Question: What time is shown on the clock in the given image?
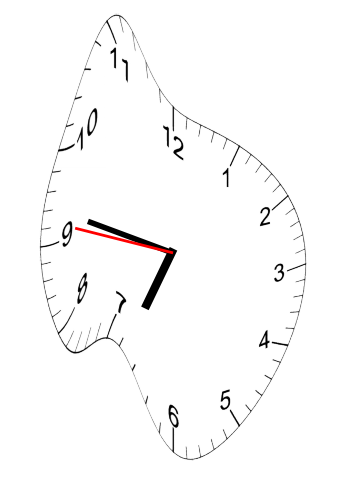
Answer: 06:46:46